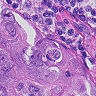
Metastatic tissue present: yes